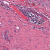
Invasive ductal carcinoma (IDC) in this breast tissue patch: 0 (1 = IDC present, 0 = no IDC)